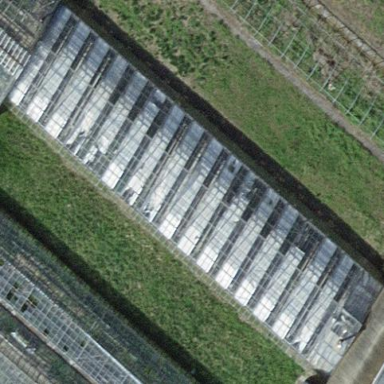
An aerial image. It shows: Greenhouse.